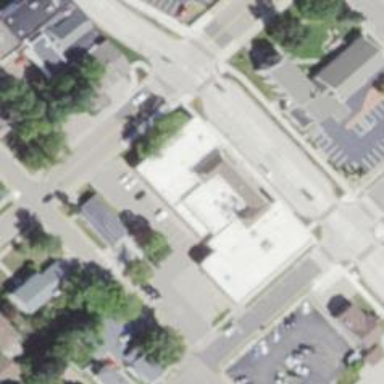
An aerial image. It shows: Post office.